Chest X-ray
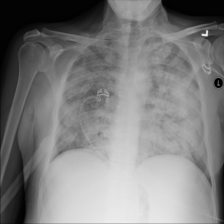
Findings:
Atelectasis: negative
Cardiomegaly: negative
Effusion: negative
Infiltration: positive
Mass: negative
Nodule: negative
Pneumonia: negative
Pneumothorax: negative
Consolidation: negative
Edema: negative
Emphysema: negative
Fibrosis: negative
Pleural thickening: negative
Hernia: negative